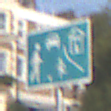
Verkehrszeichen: BeginnVerkehrsberuhigterBereich
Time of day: MorningAfternoon
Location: Outdoor (Urban)
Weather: PartlyCloudy
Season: NotSpecified
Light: Natural